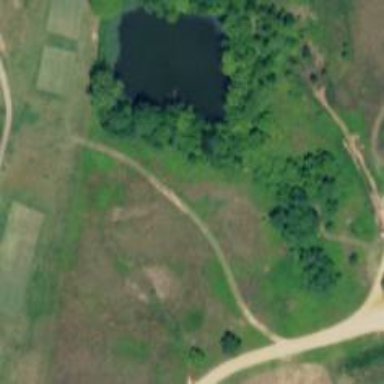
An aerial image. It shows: Path for both road and golf.